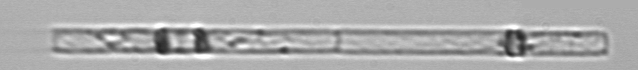
Label: Dactyliosolen_blavyanus